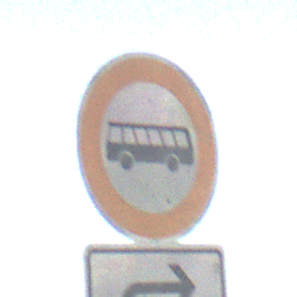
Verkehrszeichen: VerbotKraftomnibusse
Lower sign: RichtungsangabeDurchPfeile5
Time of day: MorningAfternoon
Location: Outdoor (Urban)
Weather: Clear
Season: NotSpecified
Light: Natural